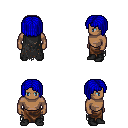
a pixel art fantasy rpg character, male body template, human, dark skin, black tattered cape, robe skirt, blue pageboy hairstyle, black shoes, four views (front, back, left, right), 2x2 character sprite sheet, small pixel art, hard edges, no anti-aliasing